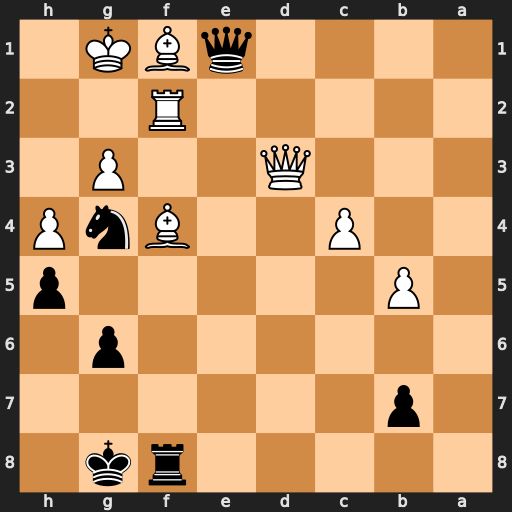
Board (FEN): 5rk1/1p6/6p1/1P5p/2P2BnP/3Q2P1/5R2/4qBK1
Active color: b
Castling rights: -
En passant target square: -
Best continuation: Qxf2+ Kh1 Qh2#